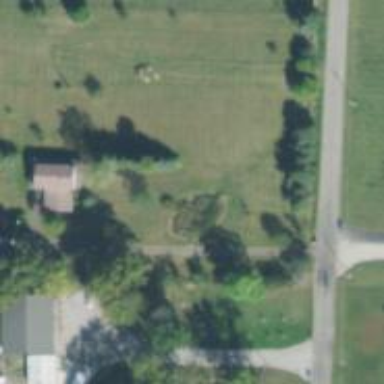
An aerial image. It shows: Driveway leading to service road.